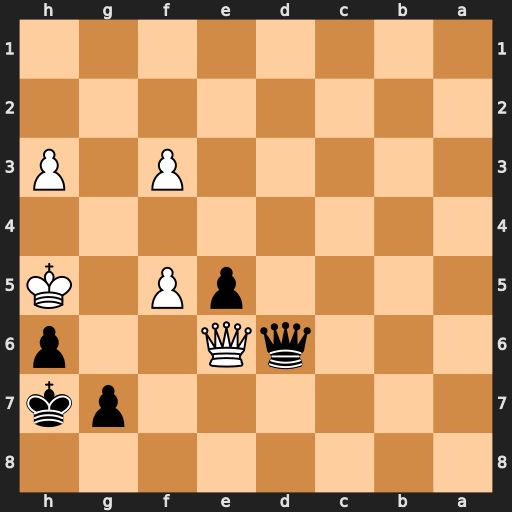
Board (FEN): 8/6pk/3qQ2p/4pP1K/8/5P1P/8/8
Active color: b
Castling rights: -
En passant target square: -
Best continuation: Qxe6 fxe6 g6+ Kh4 Kg7 e7 Kf7